Aerial crown-view tile of a tropical tree (Barro Colorado Island, Panama), acquired 20240813:
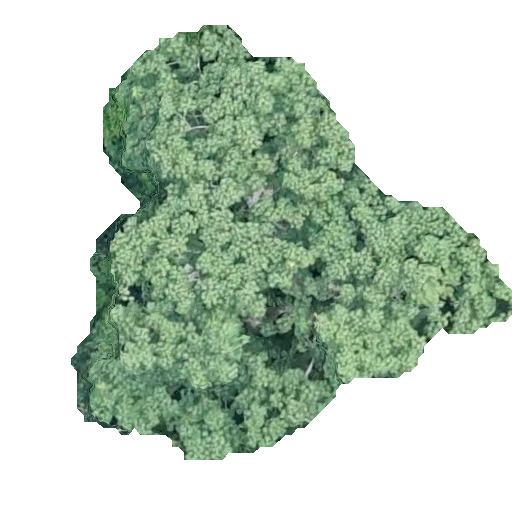
Species: Pseudobombax septenatum
GBIF accepted scientific name: Pseudobombax septenatum
Crown area: 174.063 m²